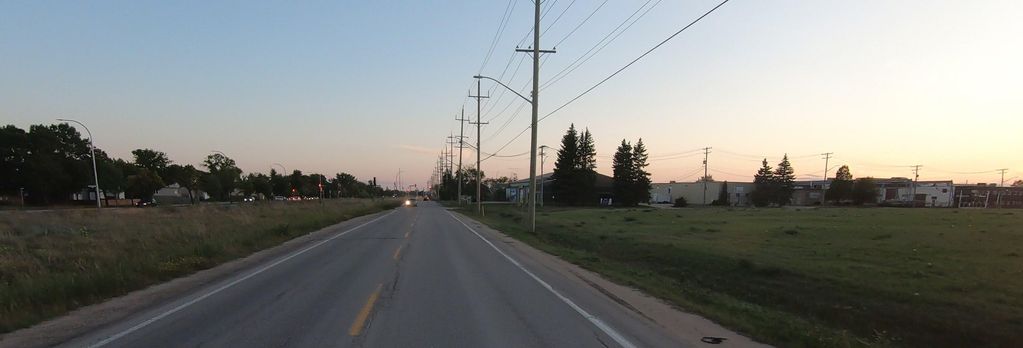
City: winnipeg